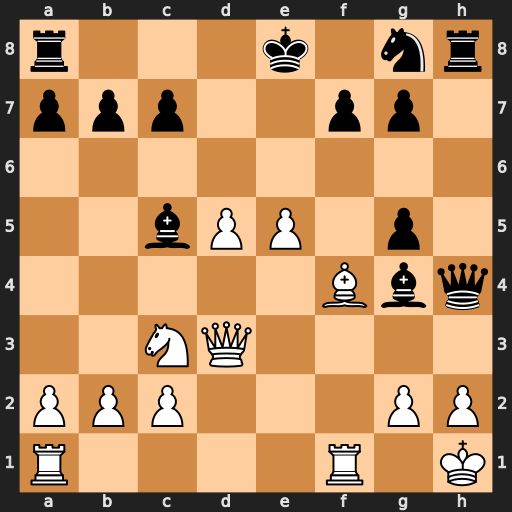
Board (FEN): r3k1nr/ppp2pp1/8/2bPP1p1/5Bbq/2NQ4/PPP3PP/R4R1K
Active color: w
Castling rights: kq
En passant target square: -
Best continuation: Bg3 Be2 Nxe2